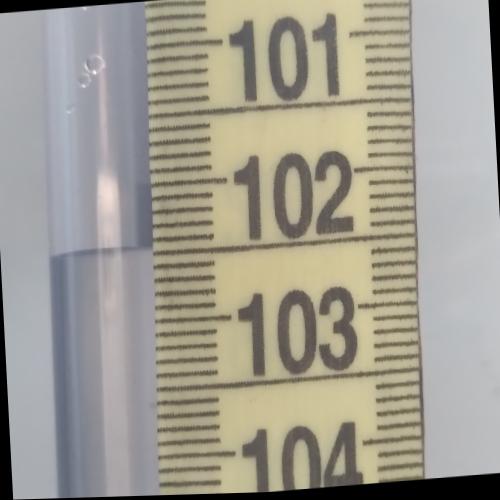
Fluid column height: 102.5 cm